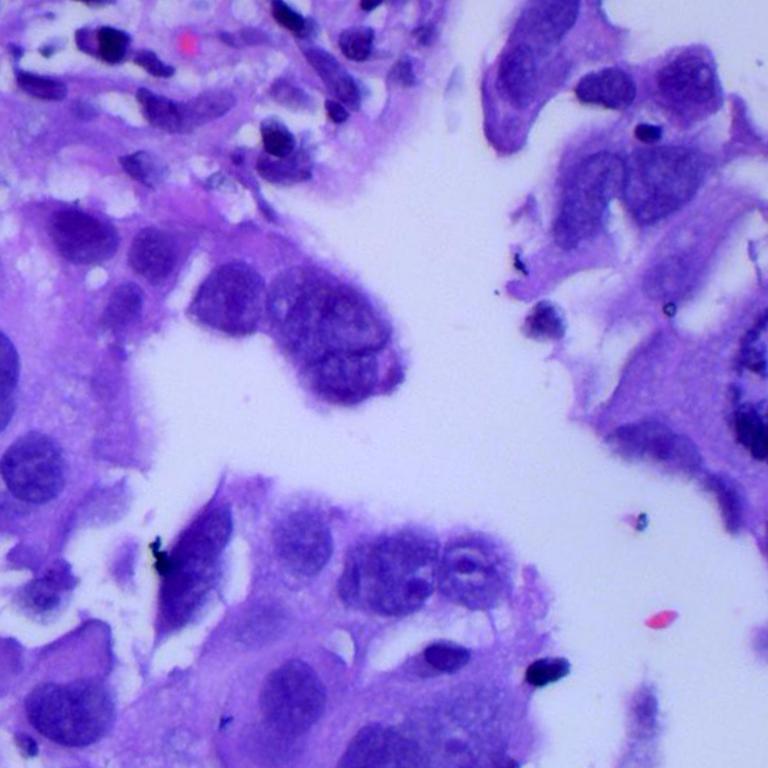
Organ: lung
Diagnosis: adenocarcinomas